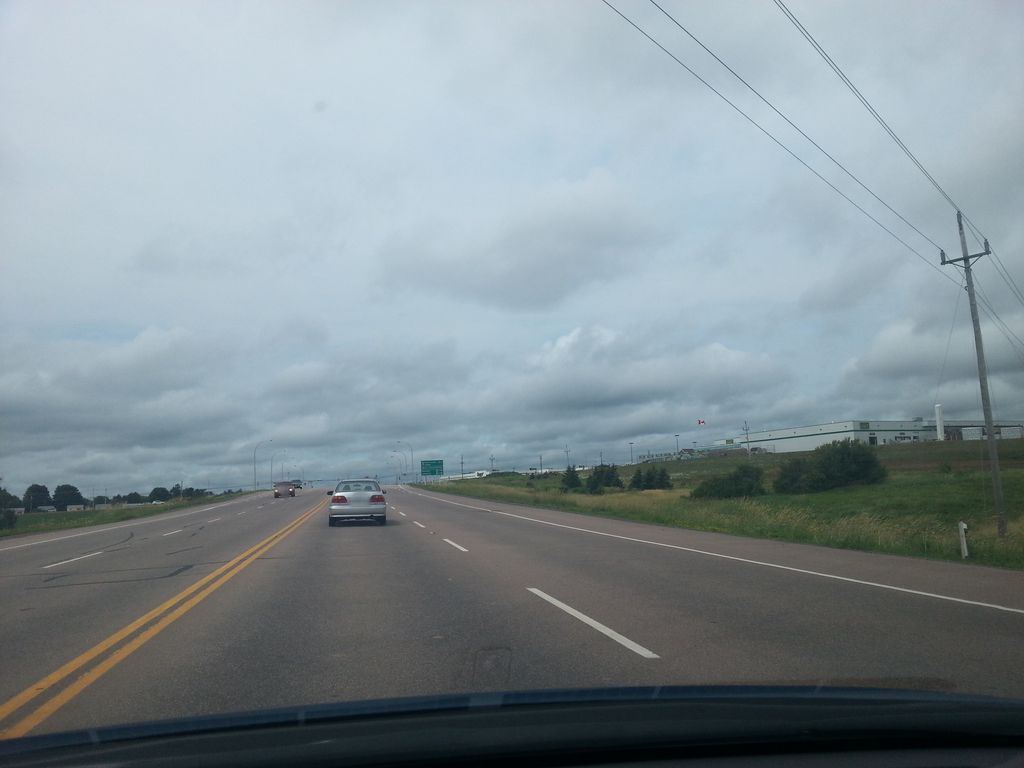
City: charlottetown